Question: How do I avoid this annoying black edge? (I already set all 'UIView's.backgroundColor's' to '[UIColor clearColor]')!

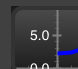
Answer: This is it:
'''
graph.plotAreaFrame.borderLineStyle = nil;
'''